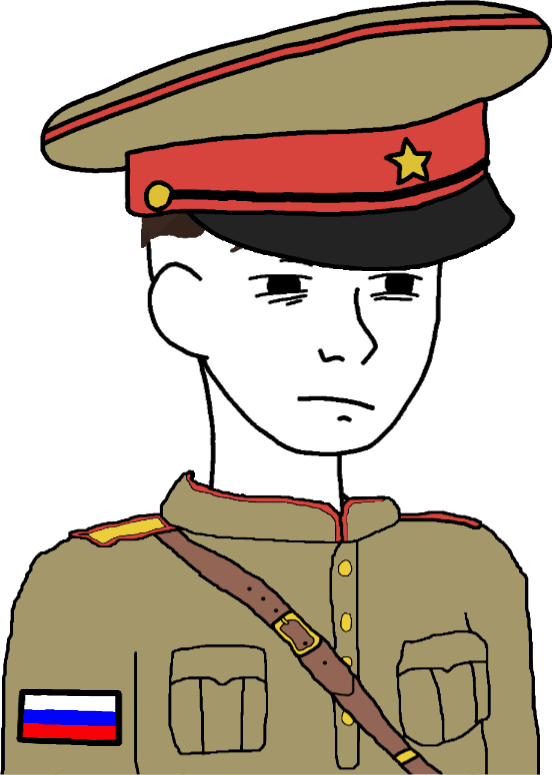
Label: 5_Twinkjak